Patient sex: M
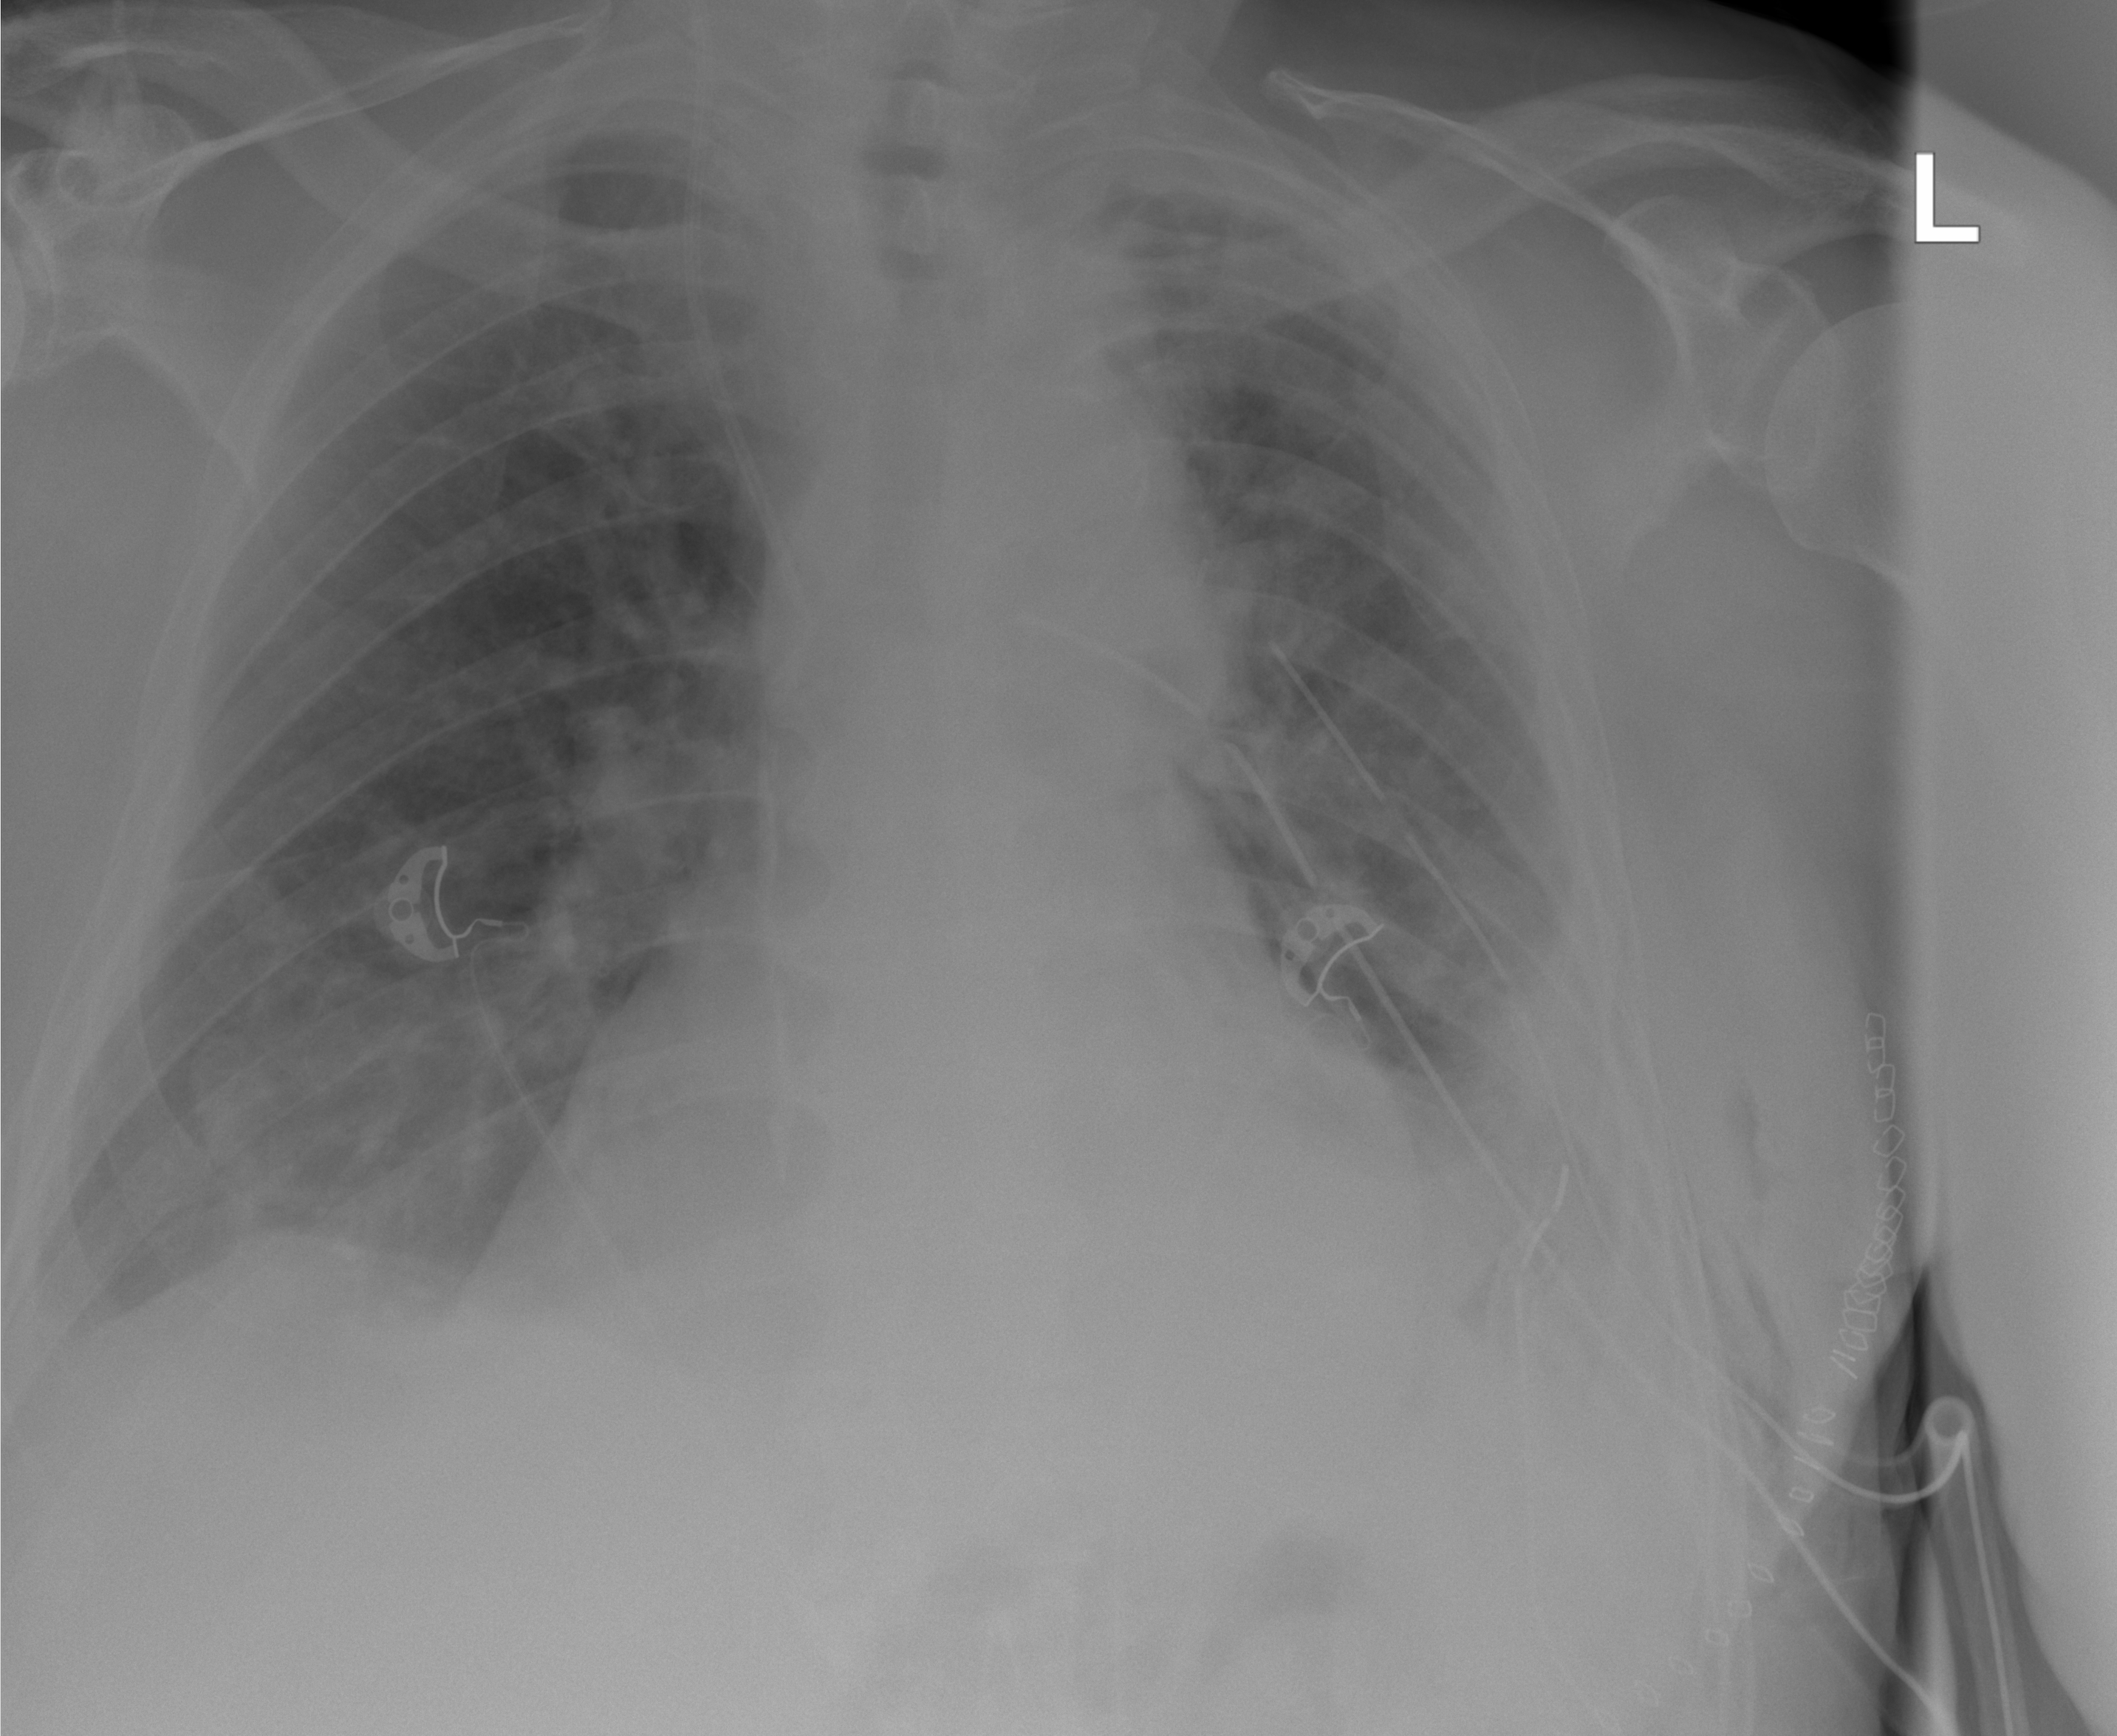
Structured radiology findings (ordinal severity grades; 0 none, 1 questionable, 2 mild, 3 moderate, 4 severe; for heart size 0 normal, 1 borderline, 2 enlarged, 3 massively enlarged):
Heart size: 0
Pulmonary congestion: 0
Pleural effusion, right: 1
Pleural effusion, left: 1
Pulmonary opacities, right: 0
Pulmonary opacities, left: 1
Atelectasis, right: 0
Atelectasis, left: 2